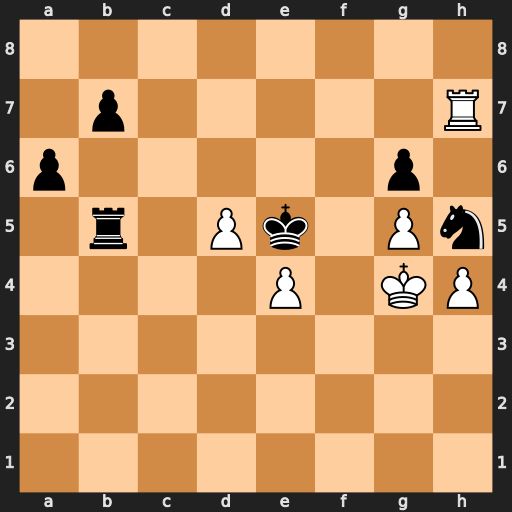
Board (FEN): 8/1p5R/p5p1/1r1Pk1Pn/4P1KP/8/8/8
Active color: w
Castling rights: -
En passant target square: -
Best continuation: Re7+ Kd4 Re6 Ke3 Rxg6